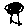
Label: tree